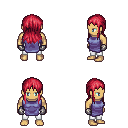
a pixel art fantasy rpg character, male body template, human, tanned skin, chain tabard jacket, white pants, ruby red unkempt hairstyle, metal gloves, four views (front, back, left, right), 2x2 character sprite sheet, small pixel art, hard edges, no anti-aliasing